Aerial crown-view tile of a tropical tree (Barro Colorado Island, Panama), acquired 20250124:
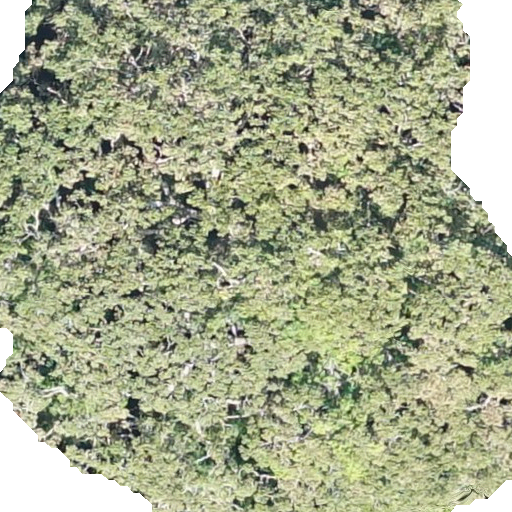
Species: Sterculia apetala
GBIF accepted scientific name: Sterculia apetala
Crown area: 403.726 m²